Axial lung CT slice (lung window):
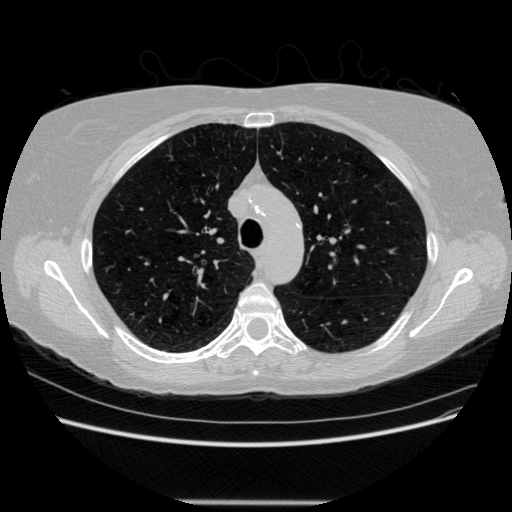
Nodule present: no